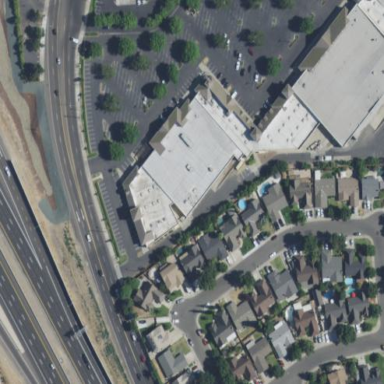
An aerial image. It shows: Building that is pharmacy providing healthcare services.